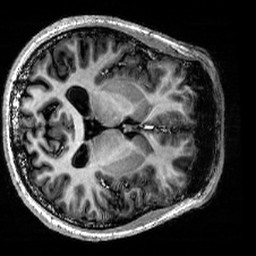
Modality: T1w
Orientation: axial
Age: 21
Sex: male
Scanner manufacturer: siemens
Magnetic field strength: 6.98 T
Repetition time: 6 s
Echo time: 0.00299 s